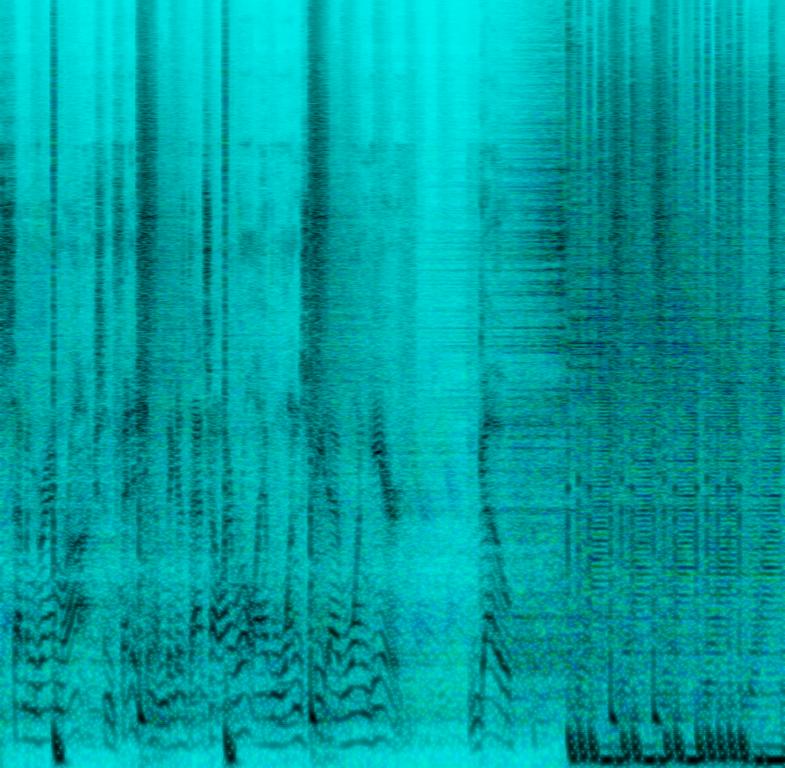
This song contains digital drums playing a simple dubstep groove with a strong snare sound. A subbass along with an aggressive synth sound playing the same melody one octave higher. This song may be playing in a Dubstep/Drum&Bass club.